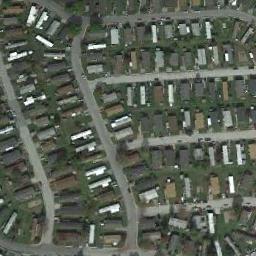
Label: residential